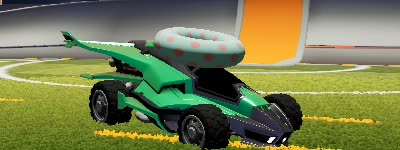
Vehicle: aftershock